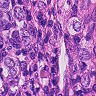
Metastatic tissue present: yes